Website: crate-barrel
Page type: customer-info-address
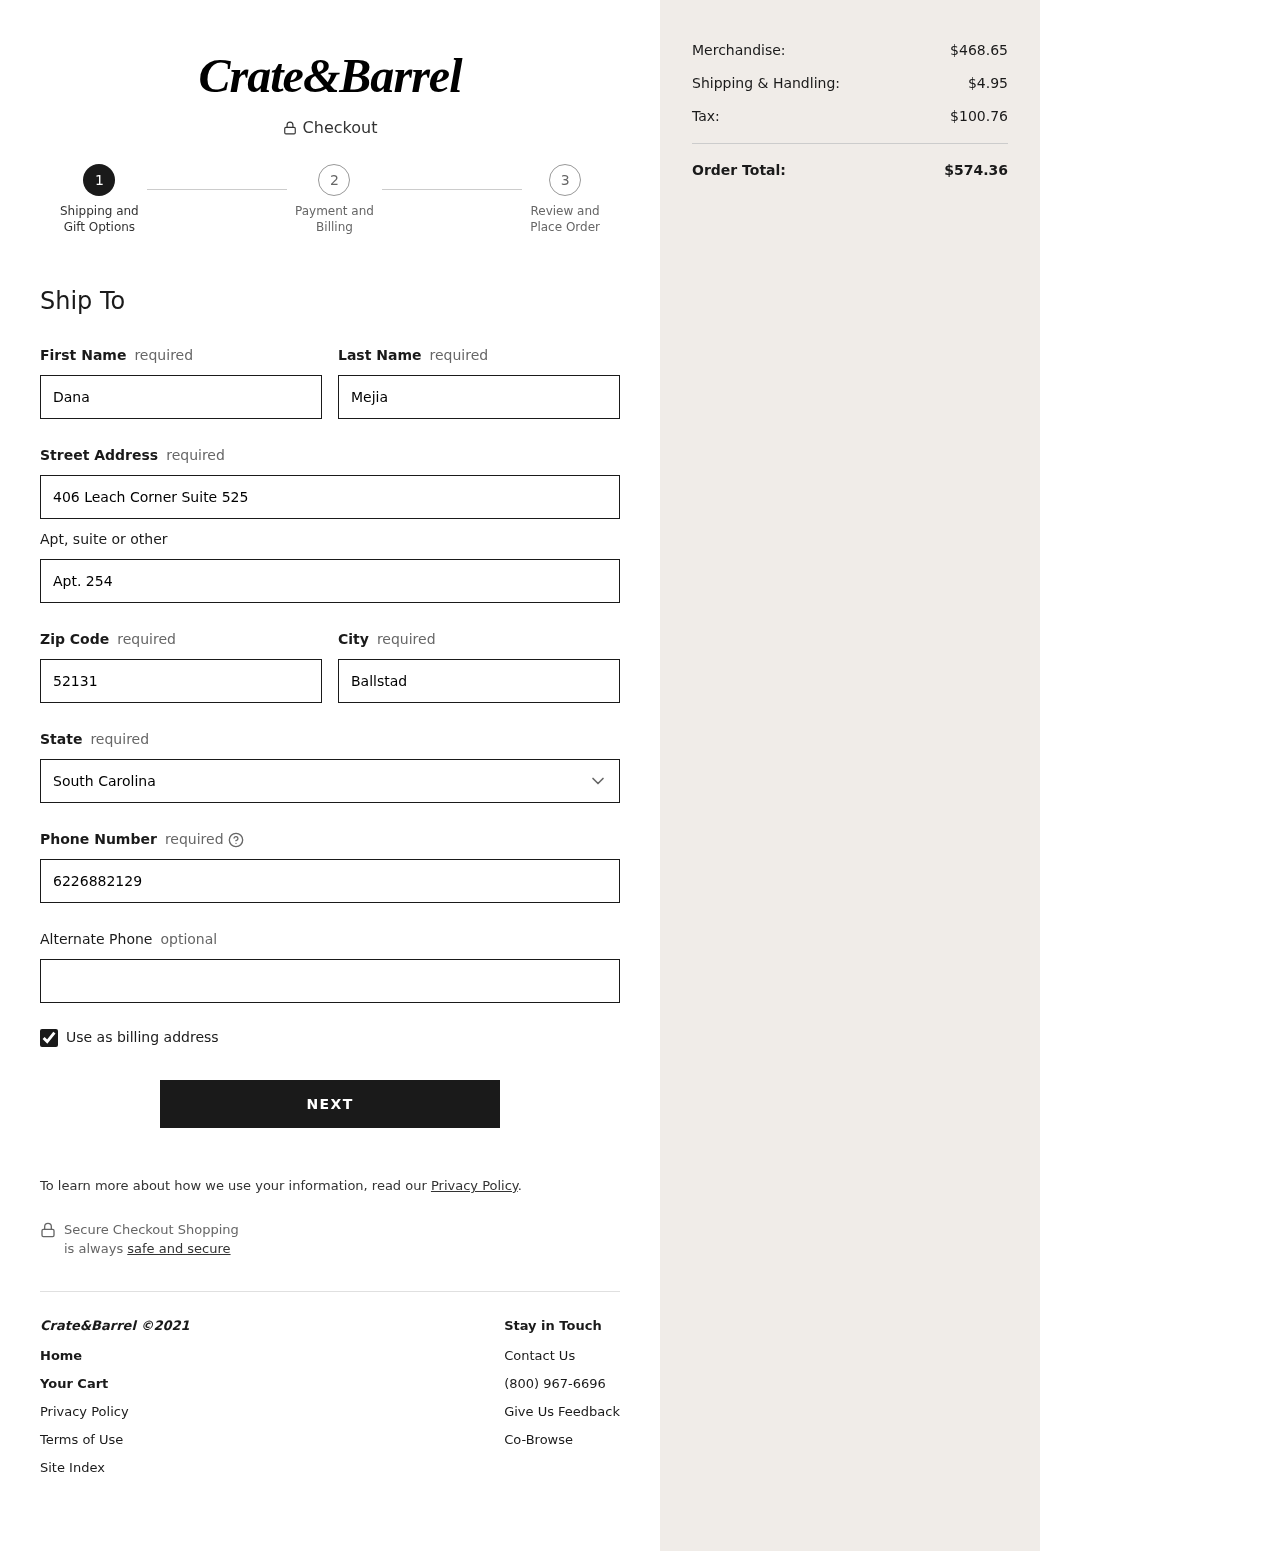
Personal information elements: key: PII_STATE
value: South Carolina
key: PII_FIRSTNAME
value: Dana
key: PII_LASTNAME
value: Mejia
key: PII_STREET
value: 406 Leach Corner Suite 525
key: PII_STREET2
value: Apt. 254
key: PII_POSTCODE
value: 52131
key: PII_CITY
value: Ballstad
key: PII_PHONE
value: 6226882129
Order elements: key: ORDER_SUBTOTAL
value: $468.65
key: ORDER_SHIPPING_COST
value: $4.95
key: ORDER_TAX
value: $100.76
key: ORDER_TOTAL
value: $574.36